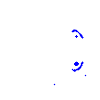
Particle: pion